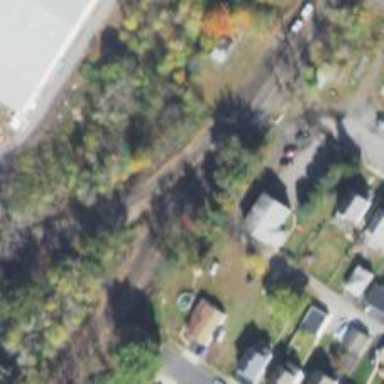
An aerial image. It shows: Railway siding with rails.